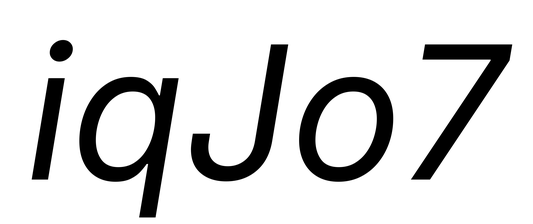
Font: Inter-Italic_Italic